Interaction volume radius: 10 \u00c5
Interaction volume height: 35 \u00c5
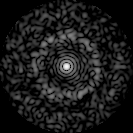
Disorder parameter: 0.8313